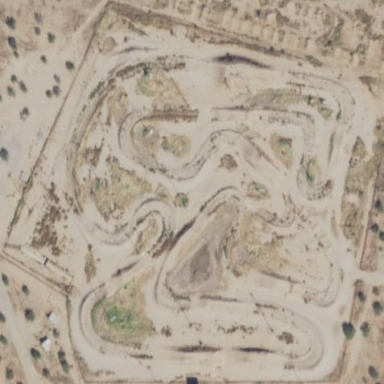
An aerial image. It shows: Raceway for motor sports.